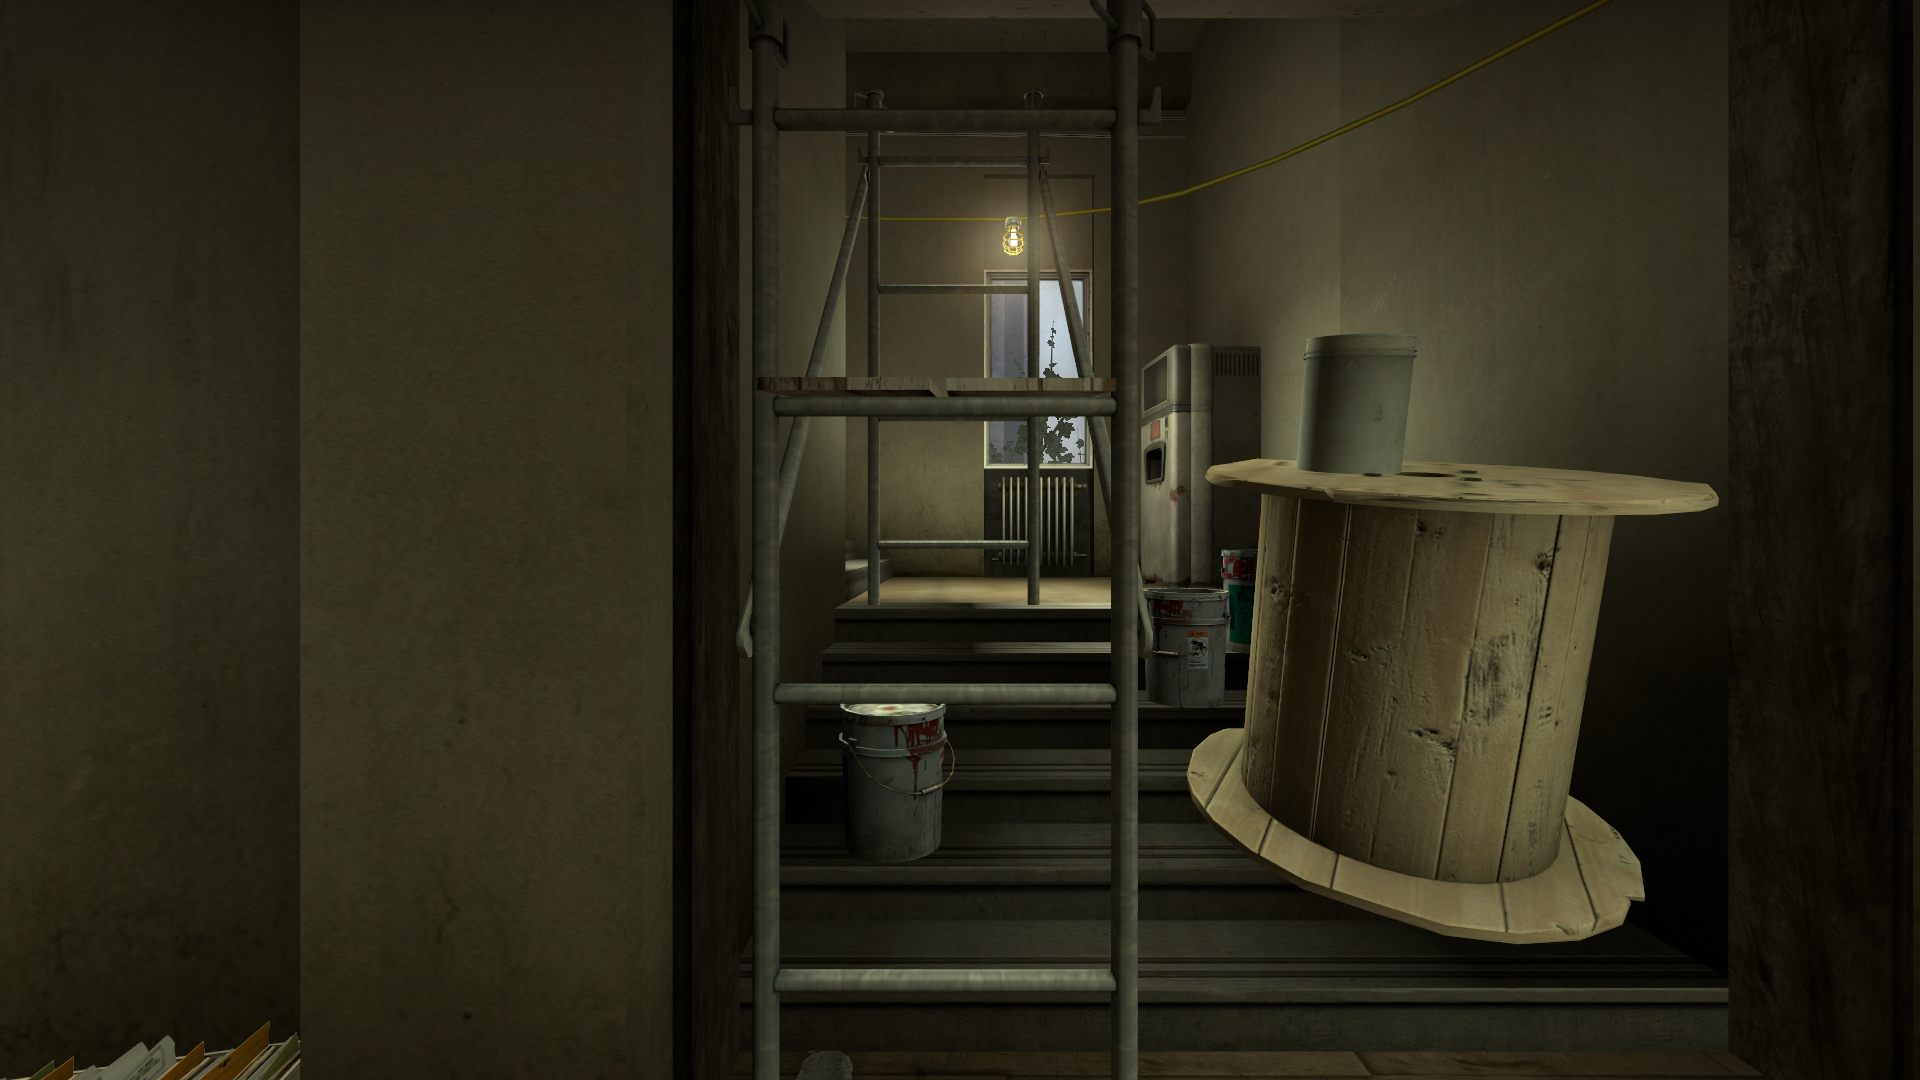
Map: de_train